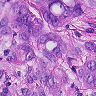
Metastatic tissue present: yes